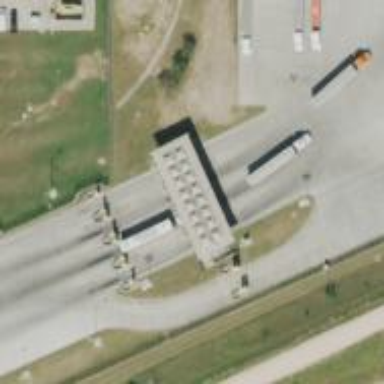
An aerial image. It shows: Border control barrier.